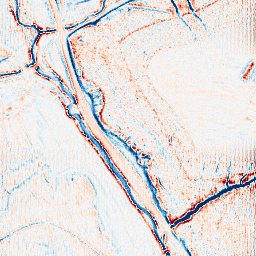
Category: edge_preserving
Decomposition family: anisotropic_diffusion
Decomposition parameters: iterations: 10
kappa: 50
gamma: 0.2
Upsampling method: fft_zeropad
Upsampling parameters: scale: 4
Upsampling scale: 4